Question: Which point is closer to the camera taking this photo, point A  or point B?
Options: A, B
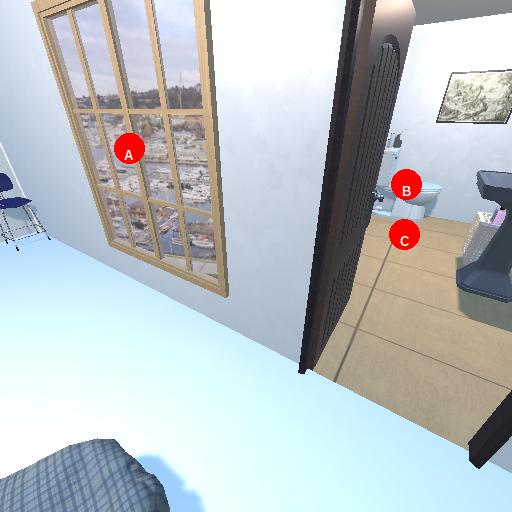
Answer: A